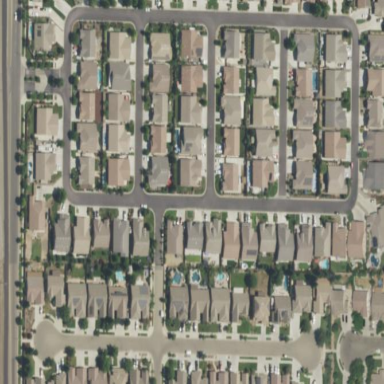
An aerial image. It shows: Residential neighbourhood consisting of single-family homes.